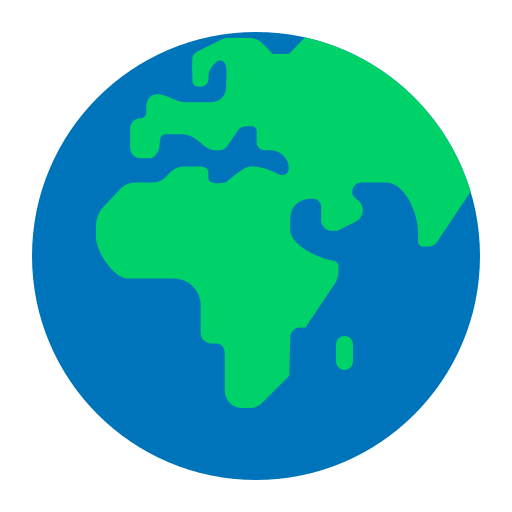
globe showing europe africa flat